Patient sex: M
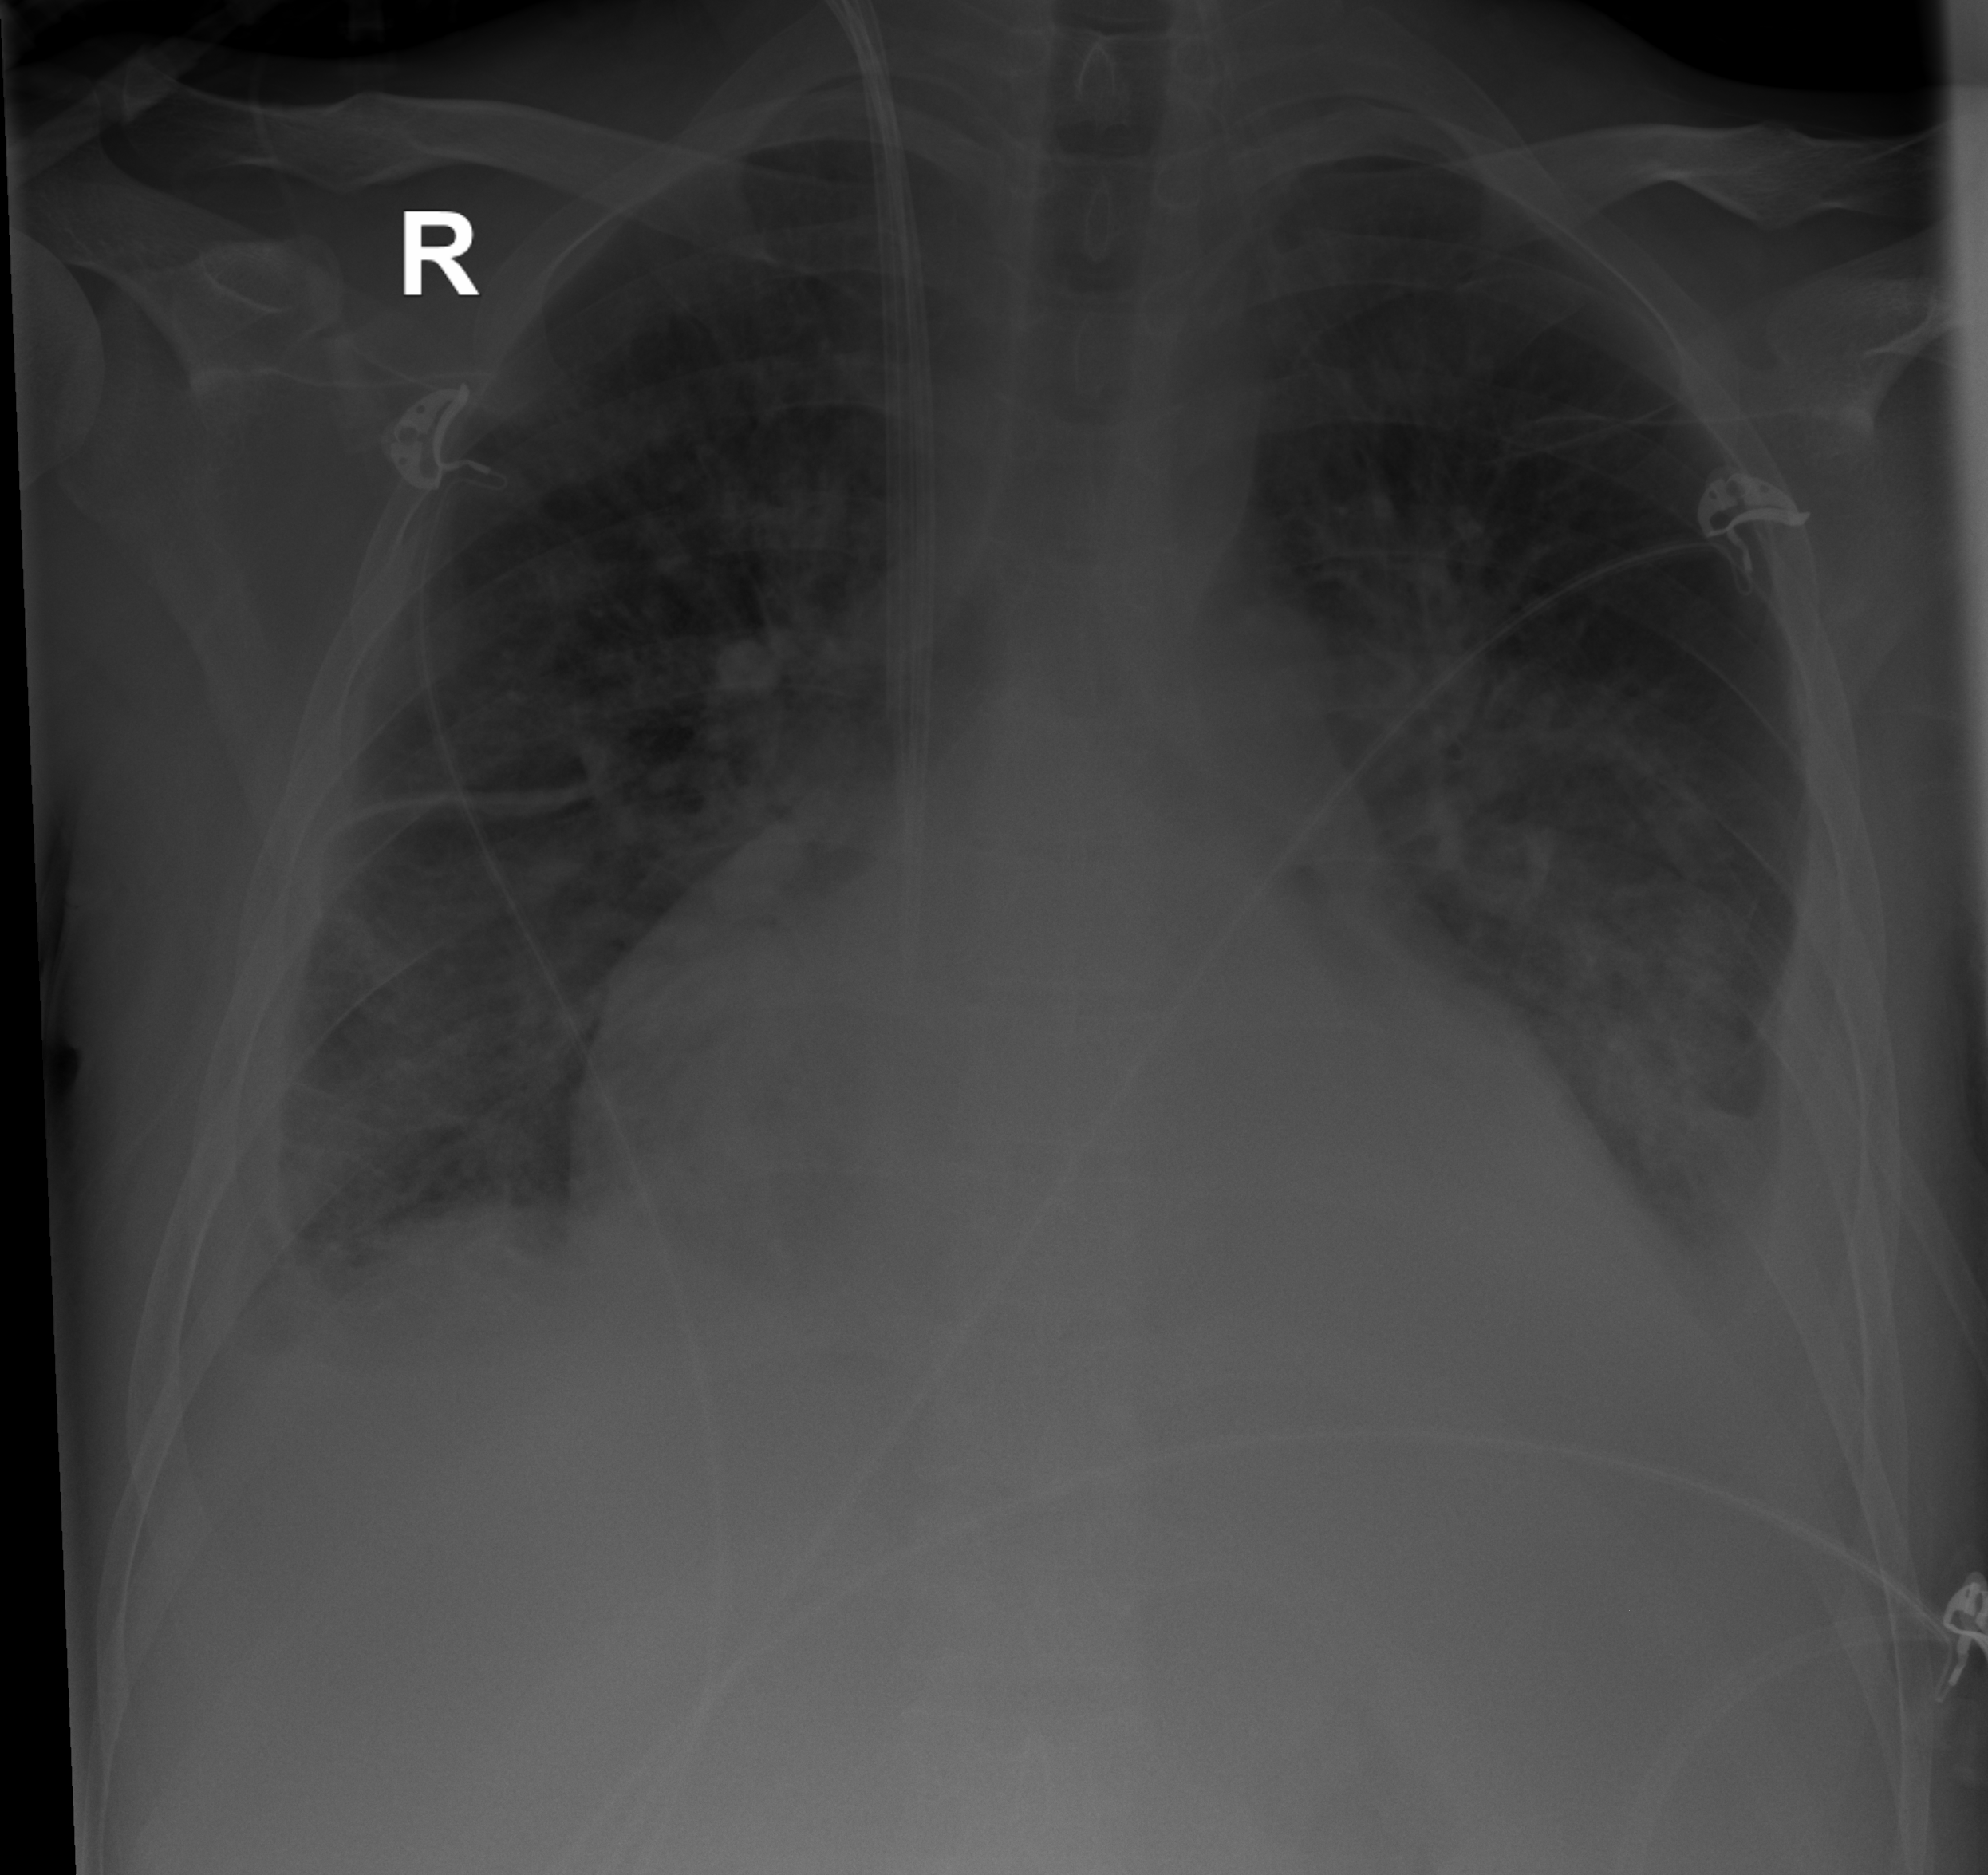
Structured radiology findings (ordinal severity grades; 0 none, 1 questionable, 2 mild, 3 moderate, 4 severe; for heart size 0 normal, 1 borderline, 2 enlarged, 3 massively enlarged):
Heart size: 3
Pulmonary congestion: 3
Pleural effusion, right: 2
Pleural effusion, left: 3
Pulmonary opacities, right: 3
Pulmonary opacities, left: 3
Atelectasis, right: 2
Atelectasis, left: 3